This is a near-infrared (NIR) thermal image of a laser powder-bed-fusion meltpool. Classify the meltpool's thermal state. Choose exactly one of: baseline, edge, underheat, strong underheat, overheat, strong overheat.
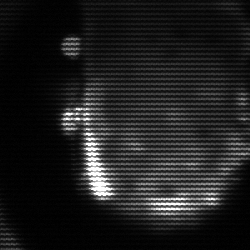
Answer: baseline